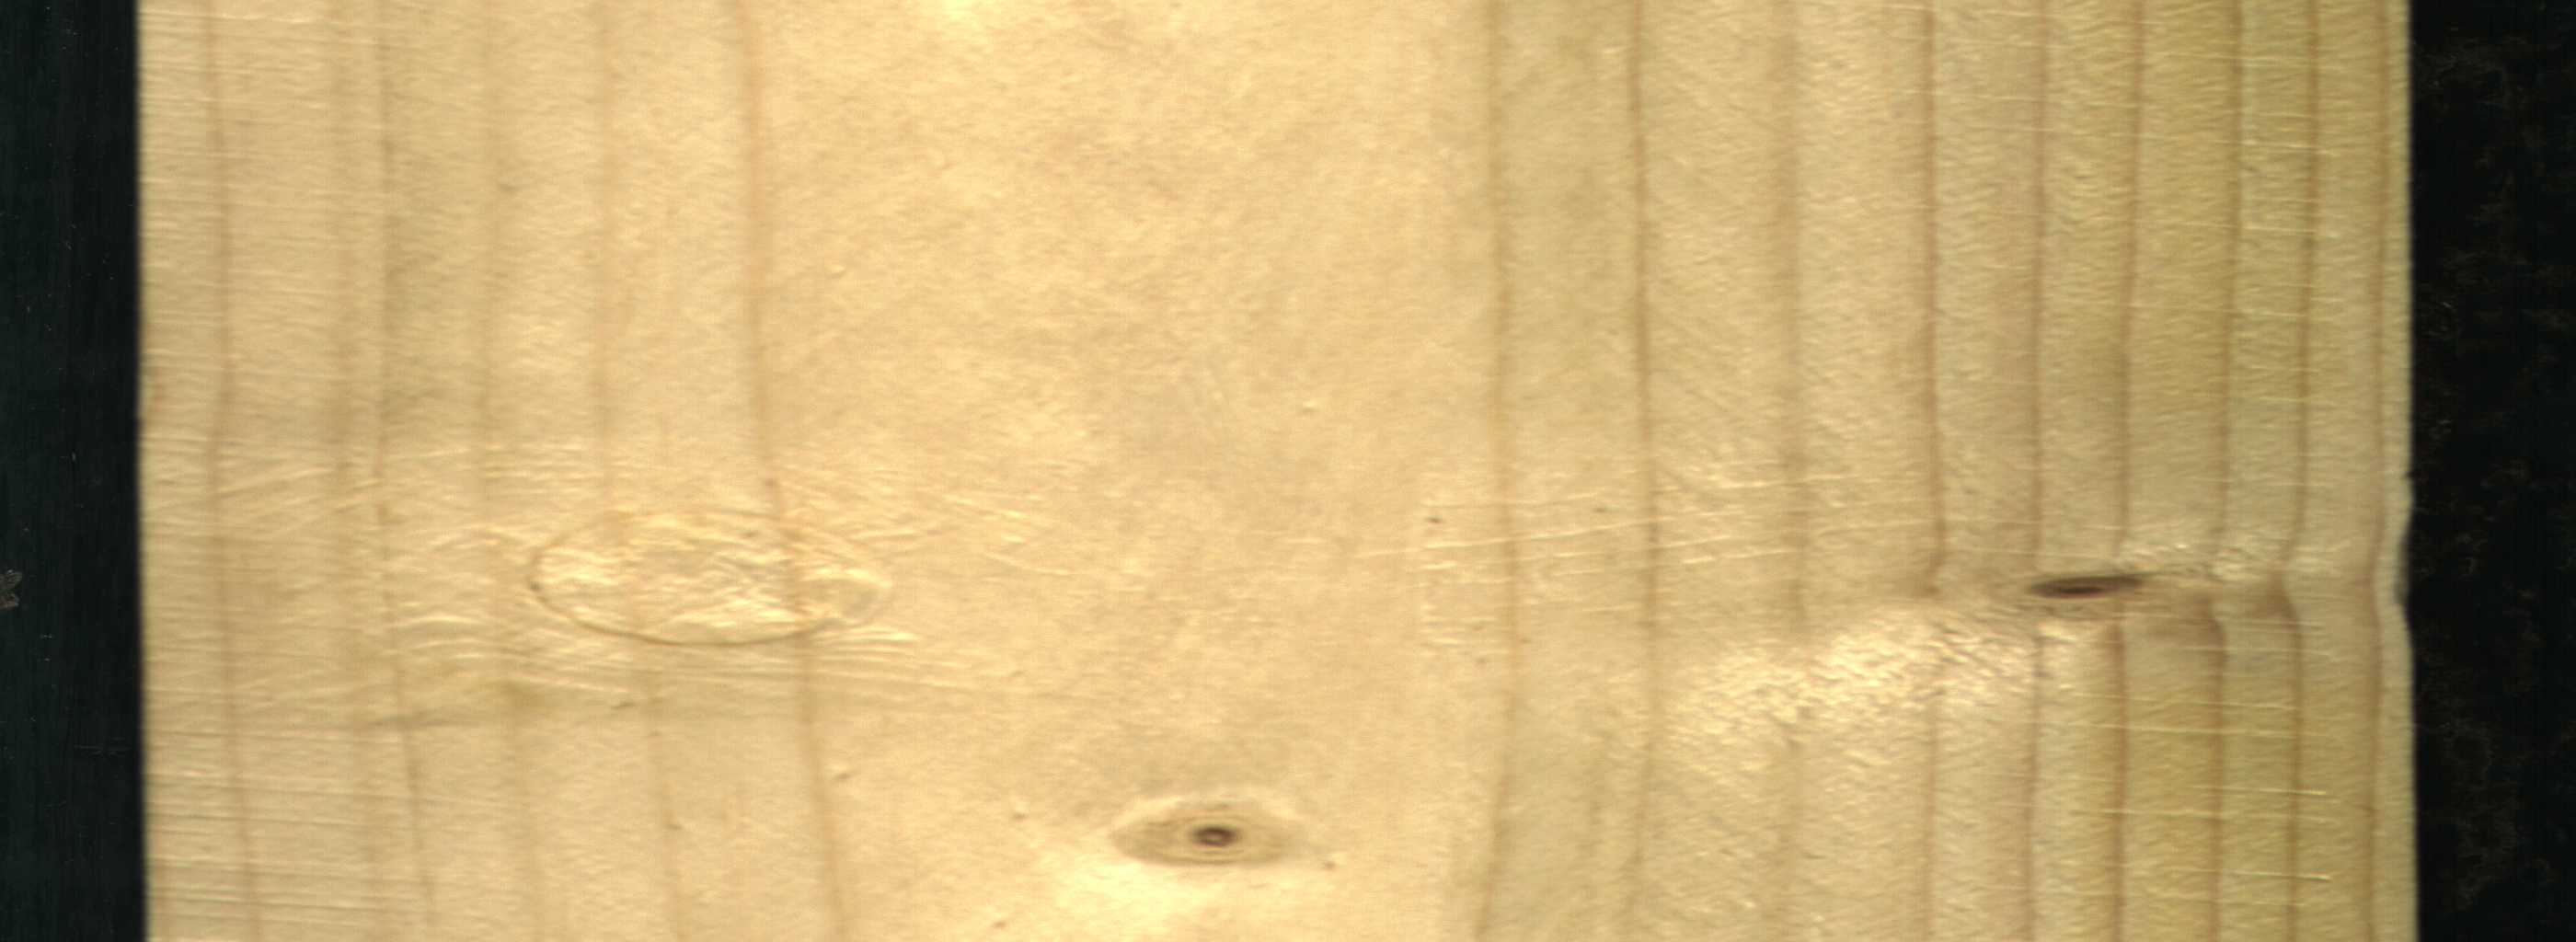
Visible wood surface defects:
Live_Knot
Live_Knot